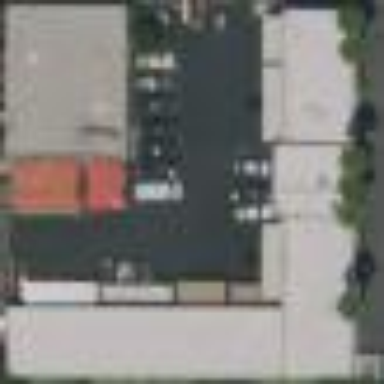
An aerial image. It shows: Commercial building.